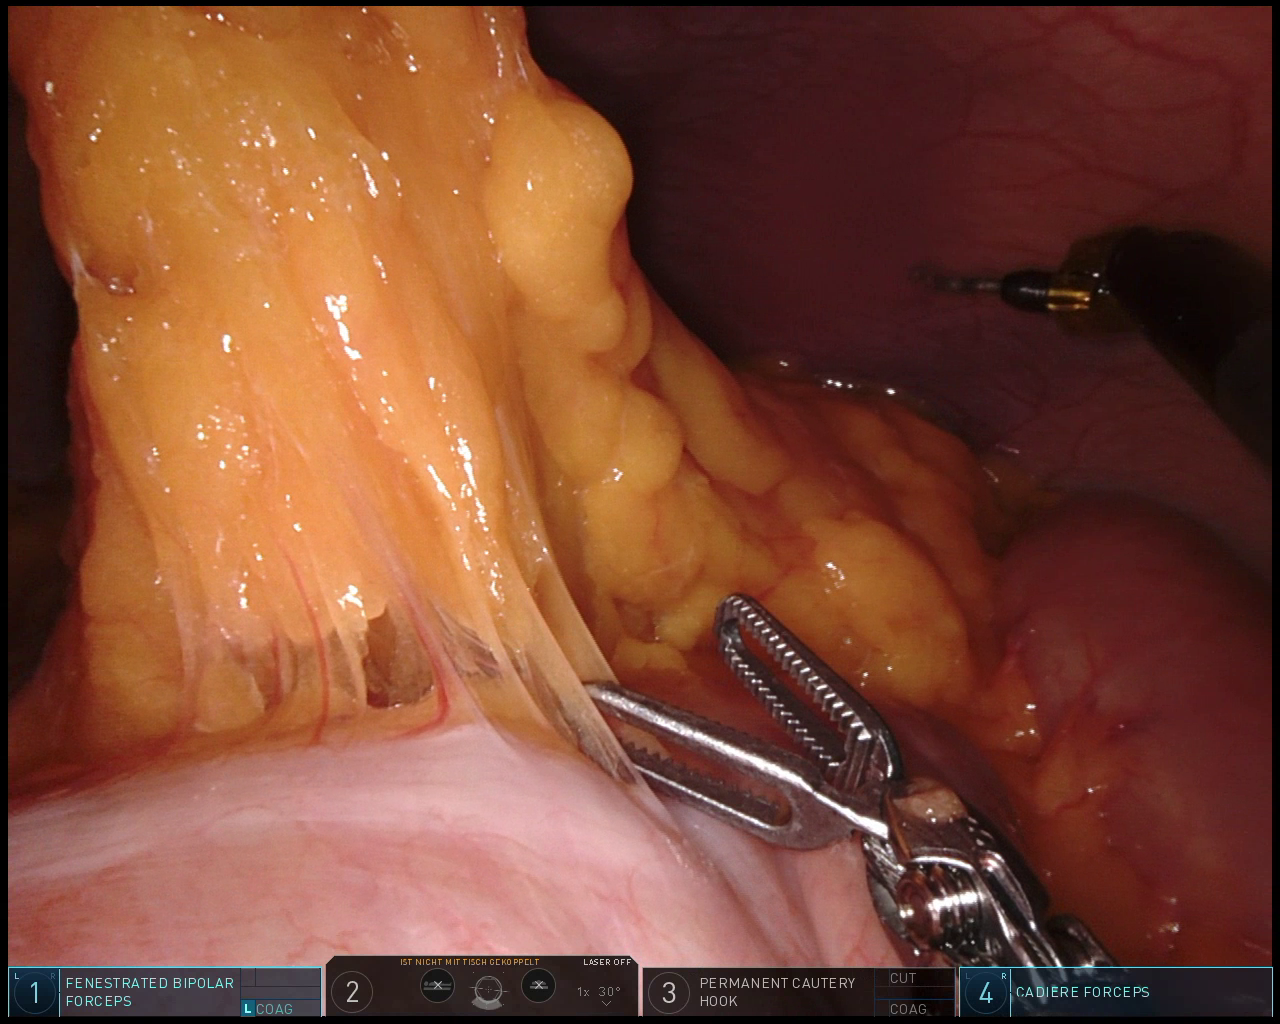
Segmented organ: colon
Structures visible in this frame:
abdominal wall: yes
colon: yes
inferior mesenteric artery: no
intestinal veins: no
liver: no
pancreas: no
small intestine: no
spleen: no
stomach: no
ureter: no
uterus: no
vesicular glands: no